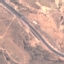
Land use / land cover class: Highway